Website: bh-photo
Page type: order-tracking
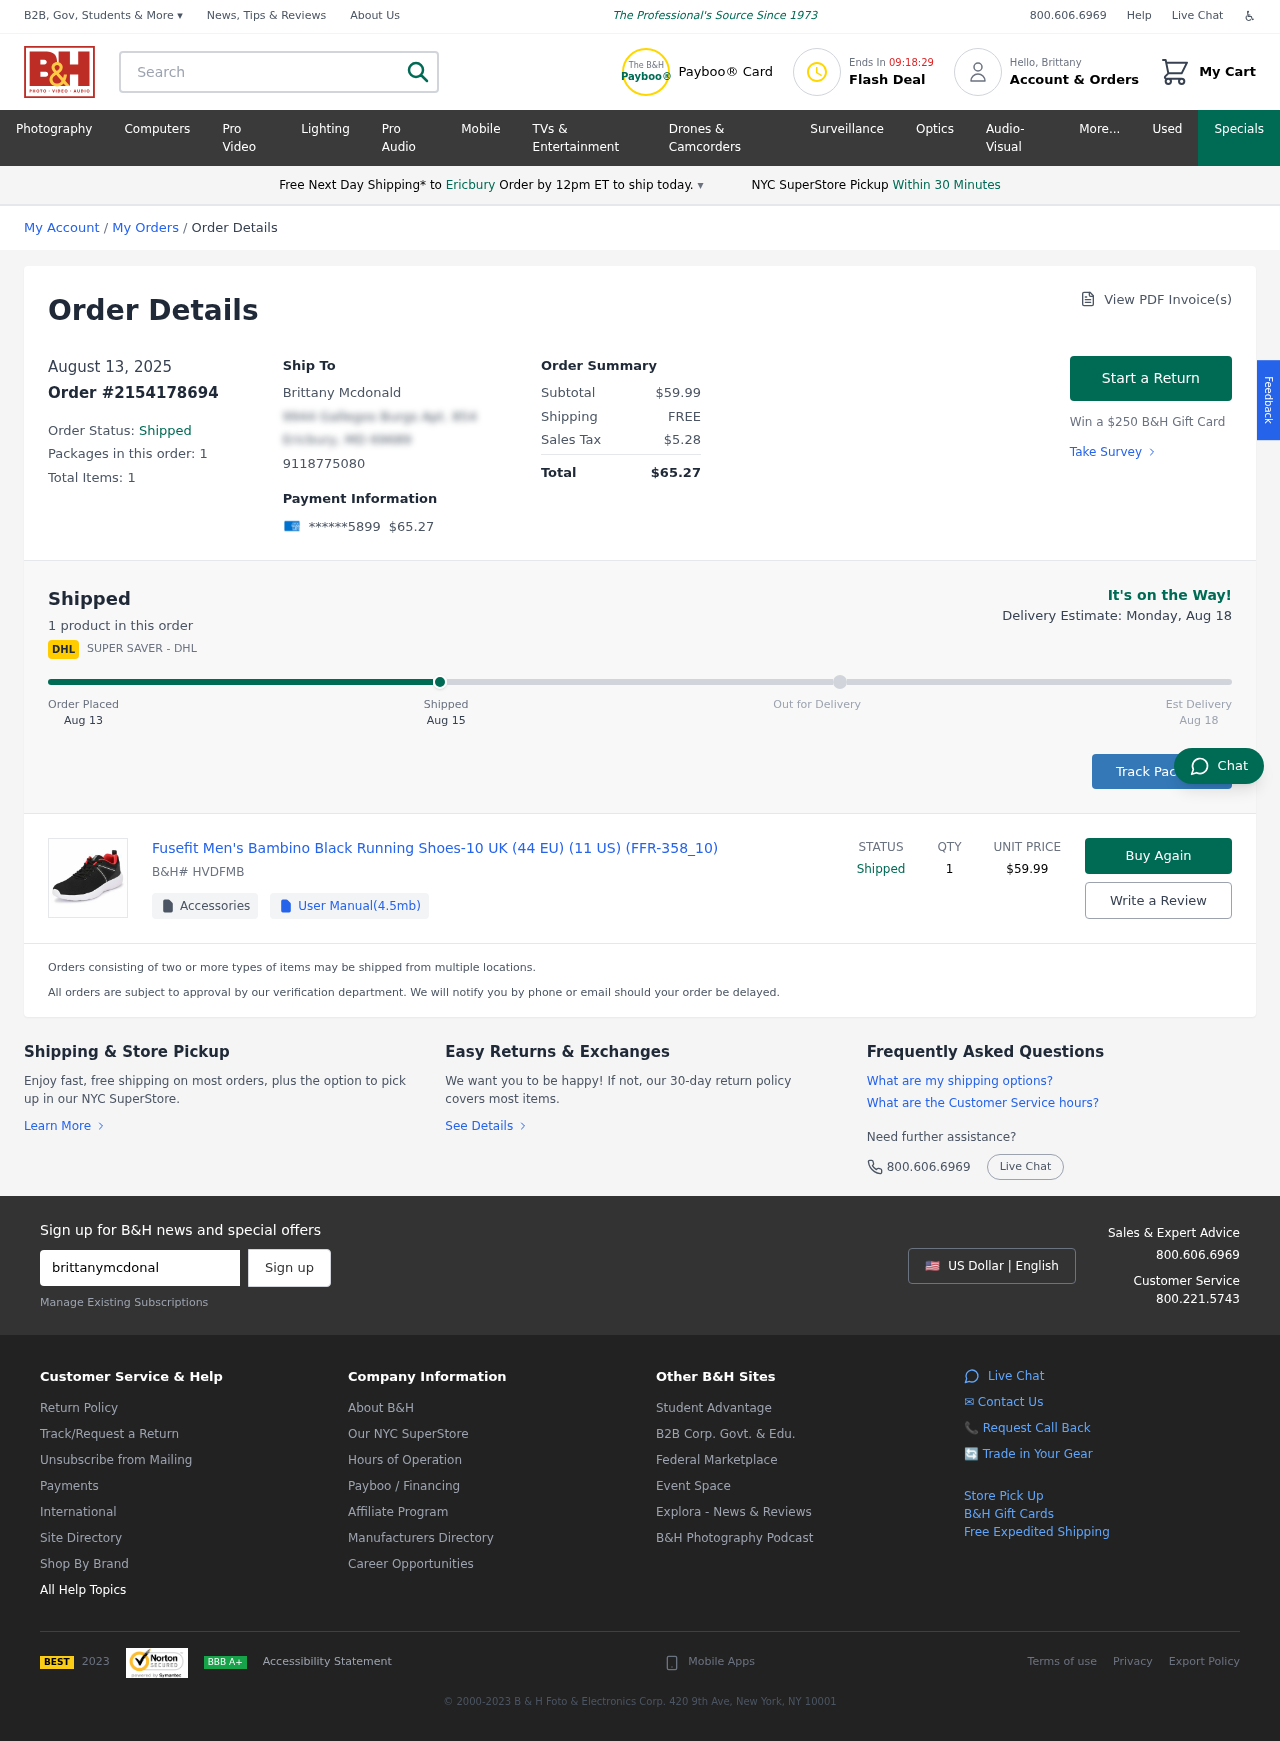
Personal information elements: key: PII_CARD_LAST4
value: ******5899
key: PII_CITY
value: Ericbury
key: PII_EMAIL
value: brittanymcdonald@gmail.com
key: PII_FIRSTNAME
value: Brittany
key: PII_FULLNAME
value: Brittany Mcdonald
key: PII_PHONE
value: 9118775080
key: PII_STREET
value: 9944 Gallegos Burgs Apt. 854
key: PII_CITY_STATE_ZIP
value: Ericbury, MD 69689
Product elements: key: PRODUCT1_NAME
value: Fusefit Men's Bambino Black Running Shoes-10 UK (44 EU) (11 US) (FFR-358_10)
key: PRODUCT1_PRICE
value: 59.99
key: PRODUCT1_QUANTITY
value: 1
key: PRODUCT1_SKU
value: HVDFMB
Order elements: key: ORDER_DATE
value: Aug 13
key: ORDER_DATE
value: August 13, 2025
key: ORDER_ID
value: Order #2154178694
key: ORDER_NUM_PACKAGES
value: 1
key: ORDER_NUM_ITEMS
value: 1
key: ORDER_NUM_ITEMS
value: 1 product
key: ORDER_TOTAL
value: $65.27
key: ORDER_SUBTOTAL
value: $59.99
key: ORDER_SHIPPING_COST
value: FREE
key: ORDER_TAX
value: $5.28
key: ORDER_DELIVERY_DATE
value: Aug 18
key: ORDER_DELIVERY_DATE
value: Delivery Estimate: Monday, Aug 18
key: ORDER_SHIPPING_DATE
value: Aug 15
Search elements: key: HEADER_SEARCH
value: Search